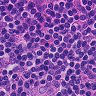
Metastatic tissue present: no